Question: I have an *.msi installation that uses Wix Extensions :
- -
This msi fails with the error "Installation ended prematurely..." when attempting to install on Windows Server 2003 (both 32 and 64 bit). It installs on Server 2008/Windows 7 etc with no issue.
Removing the firewall and native image parts before building the msi allow it to install normally but obviously without the extra options in place.
Does anyone know what the issue could be?
Here is the part of the log file that shows the failure but it doesn't say why it failed.

Other Notes:
- - - -
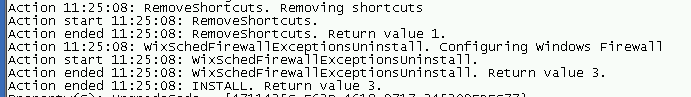
Answer: It sounds like a bug in the WiX v3.8 toolset. There were issues in earlier builds where the new VS2012 compilers did not support Windows XP. That was fixed in WiX v3.8.422.0 or newer. If you are running the latest build of WiX v3.8, I recommend upgrading and seeing if the issue is fixed. If you are running the latest build of WiX v3.8 then you might open a bug: <URL>.